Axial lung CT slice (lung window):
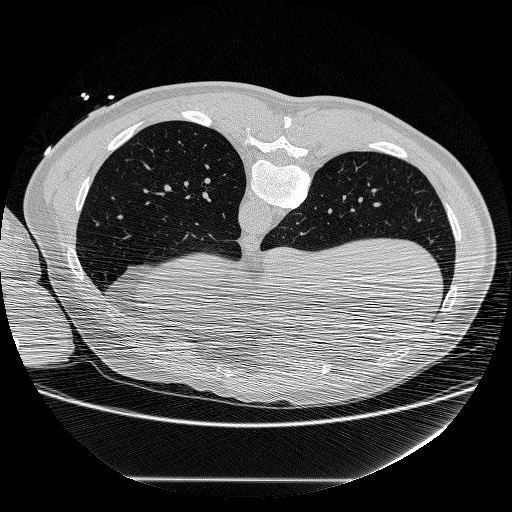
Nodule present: no